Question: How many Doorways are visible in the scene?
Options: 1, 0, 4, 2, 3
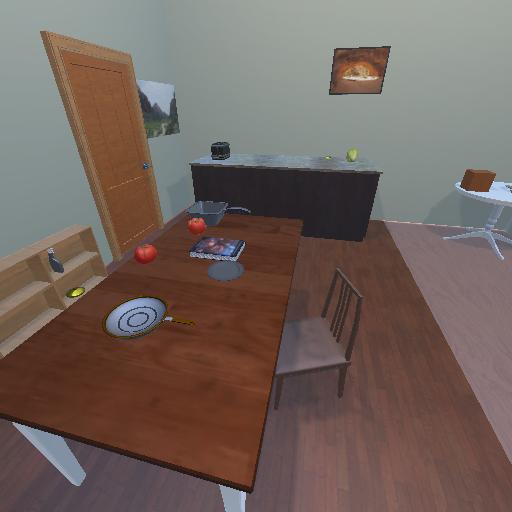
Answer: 1